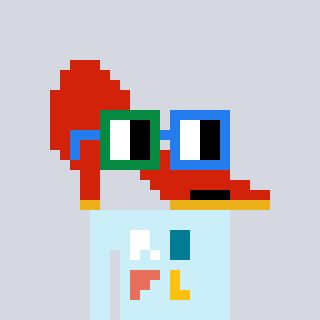
a pixel art character with square green and blue glasses, a highheel-shaped head and a cold-colored body on a cool background